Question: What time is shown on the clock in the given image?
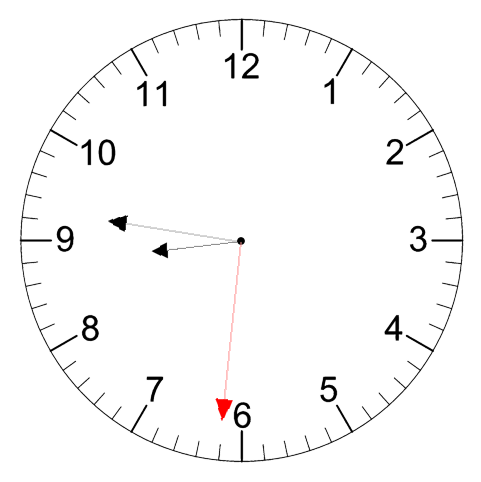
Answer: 08:46:31